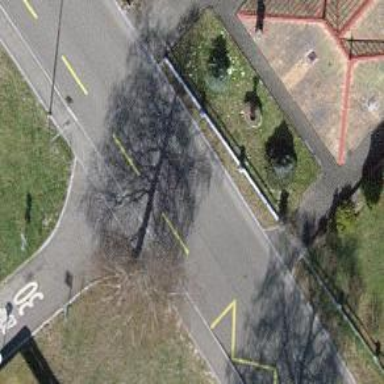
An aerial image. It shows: Bus stop with platform for public transport.